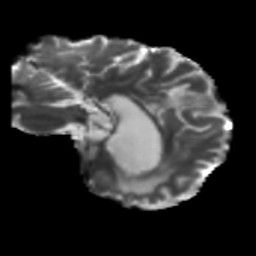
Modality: T2w
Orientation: sagittal
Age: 48
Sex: male
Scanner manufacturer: siemens
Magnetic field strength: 3 T
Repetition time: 5.47 s
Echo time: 0.0854 s